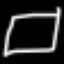
Label: square